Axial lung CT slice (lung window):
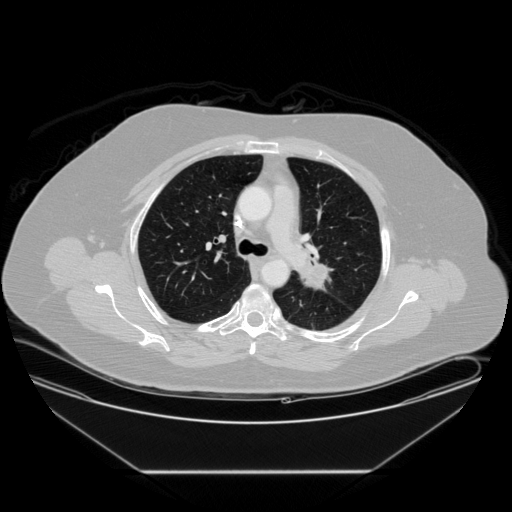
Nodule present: yes
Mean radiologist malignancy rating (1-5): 5